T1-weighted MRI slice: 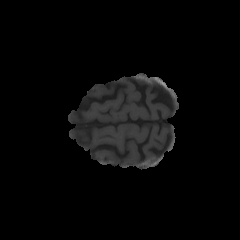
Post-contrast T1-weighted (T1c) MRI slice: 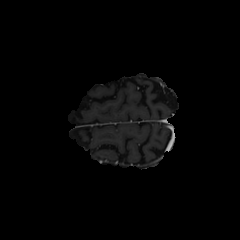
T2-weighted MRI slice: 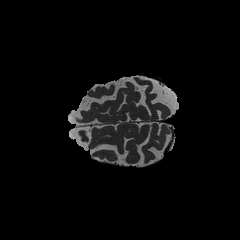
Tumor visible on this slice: no